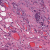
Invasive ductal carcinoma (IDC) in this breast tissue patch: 1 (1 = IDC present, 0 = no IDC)